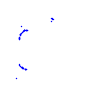
Particle: pion